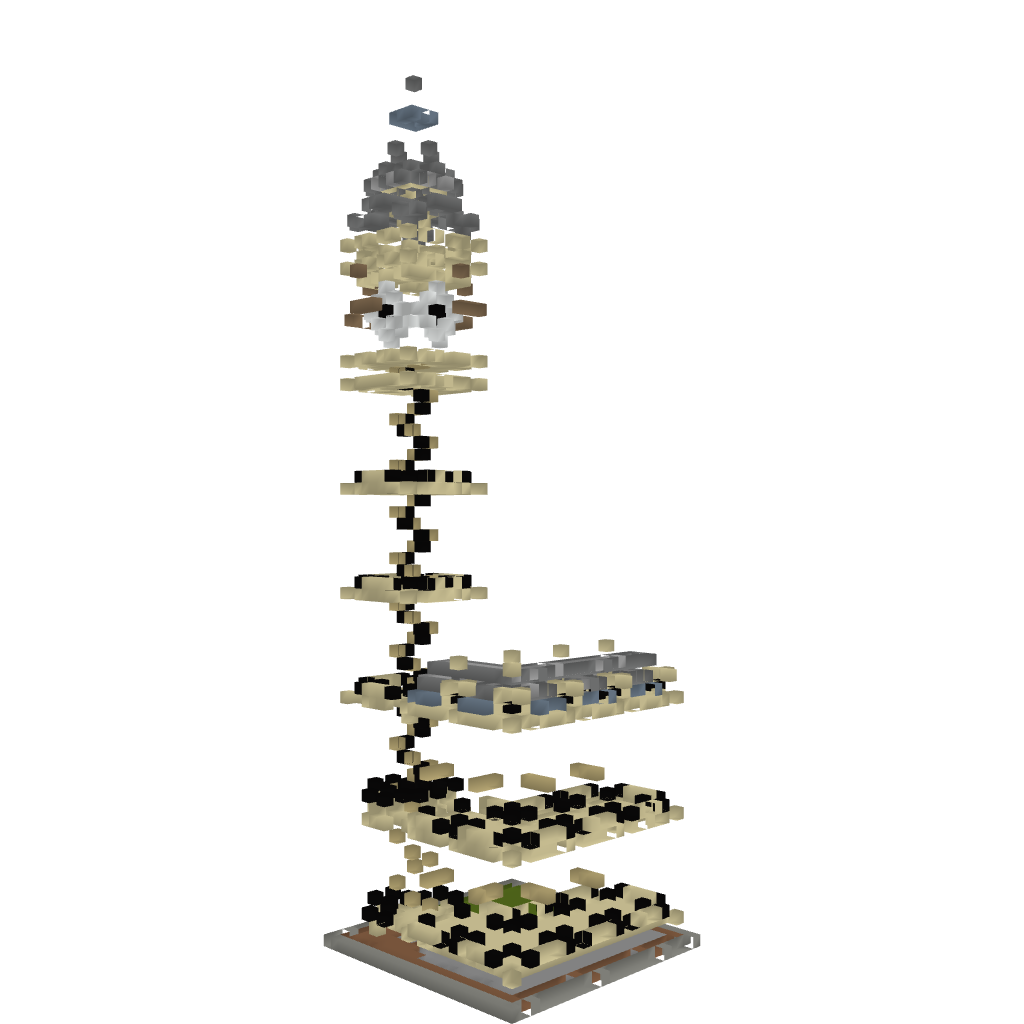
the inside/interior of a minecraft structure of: Big Ben